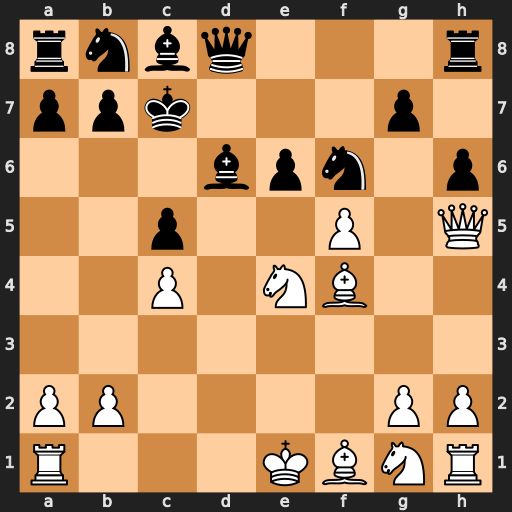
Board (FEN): rnbq3r/ppk3p1/3bpn1p/2p2P1Q/2P1NB2/8/PP4PP/R3KBNR
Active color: w
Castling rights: KQ
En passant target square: -
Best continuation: Qf7+ Kb6 Nxd6